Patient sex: M
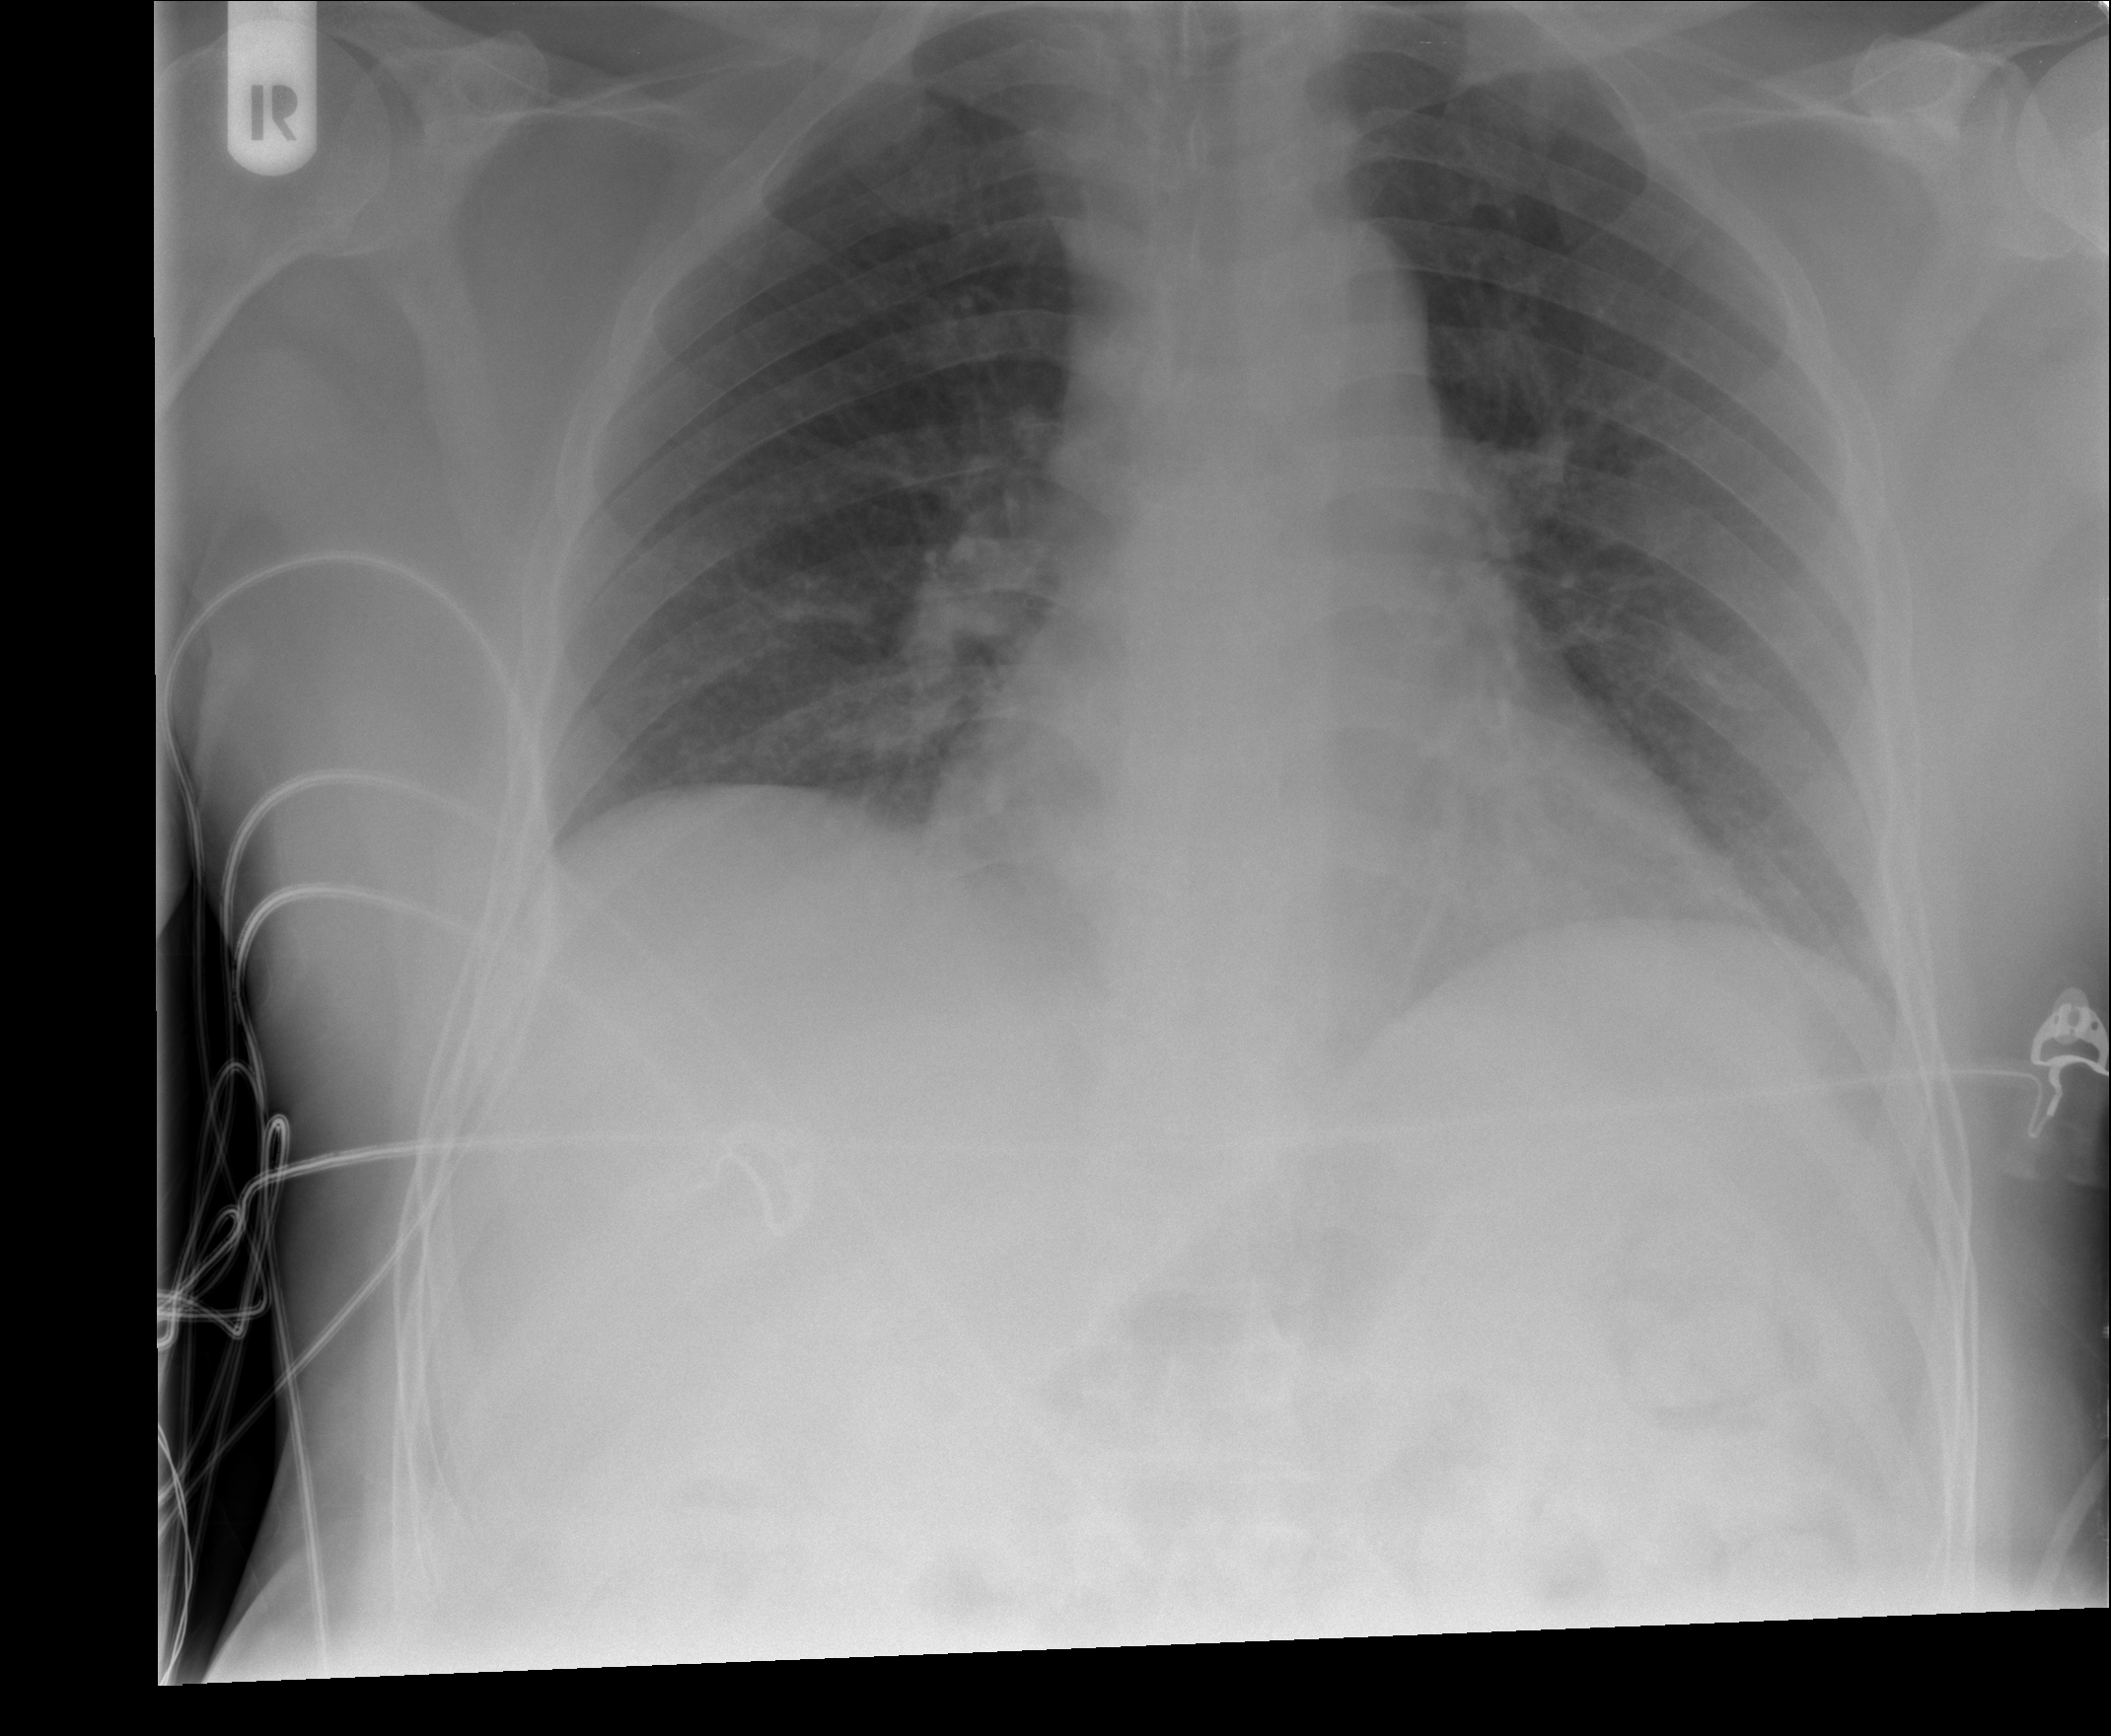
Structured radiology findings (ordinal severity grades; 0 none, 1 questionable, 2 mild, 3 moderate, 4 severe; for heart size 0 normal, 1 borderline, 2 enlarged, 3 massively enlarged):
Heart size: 2
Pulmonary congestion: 2
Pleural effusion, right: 0
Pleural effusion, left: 0
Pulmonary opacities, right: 2
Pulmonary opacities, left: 2
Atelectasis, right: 0
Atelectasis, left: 0